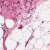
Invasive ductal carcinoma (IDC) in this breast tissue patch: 0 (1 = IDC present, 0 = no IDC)